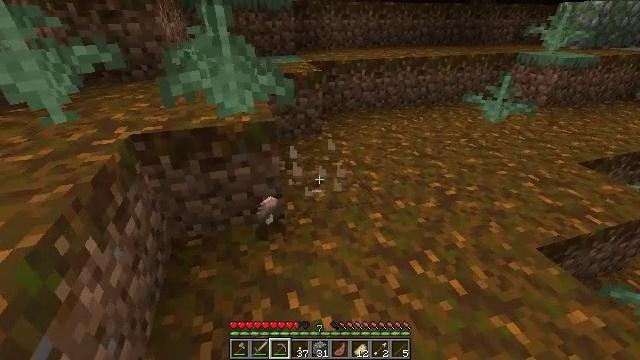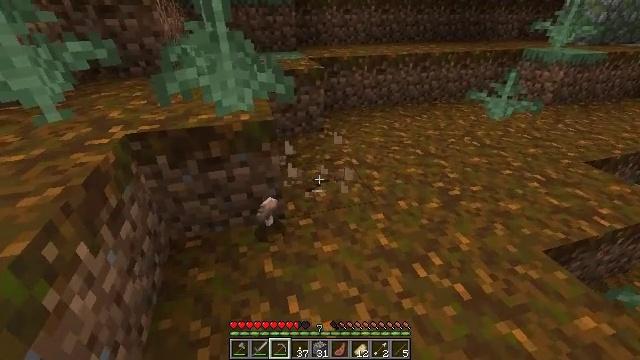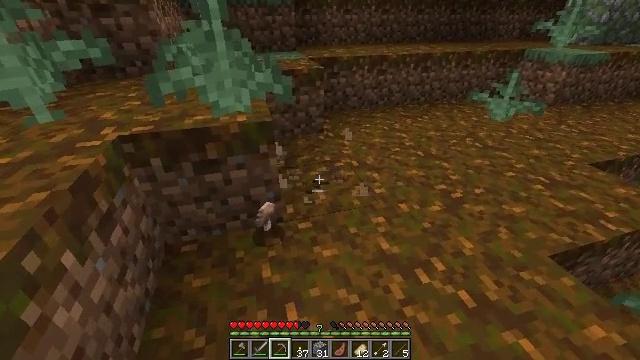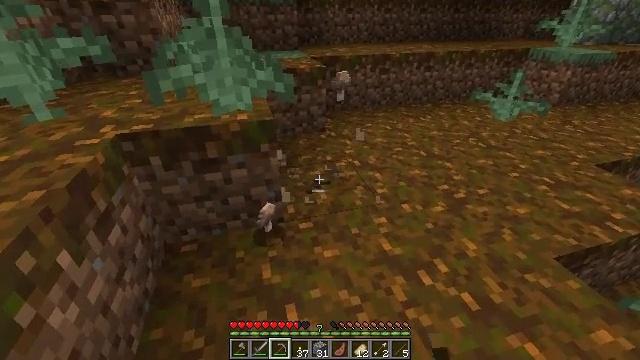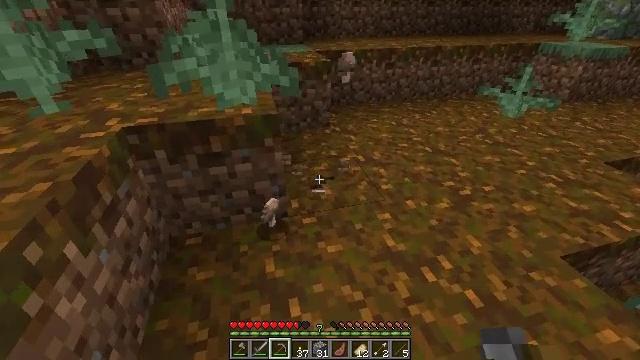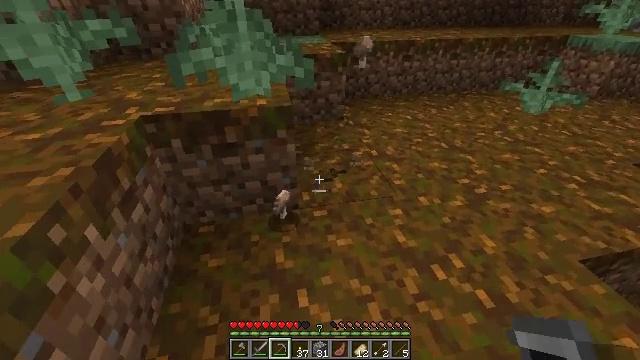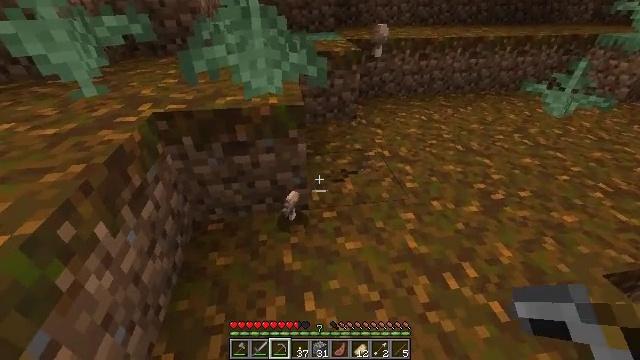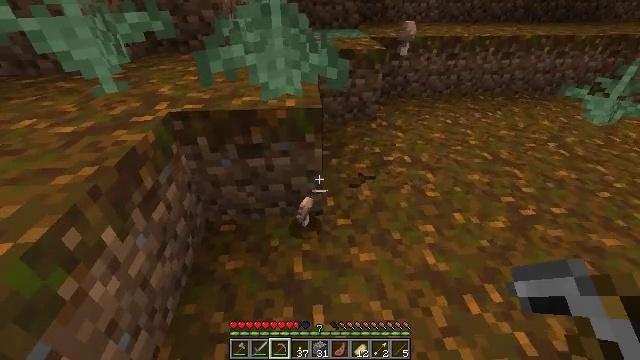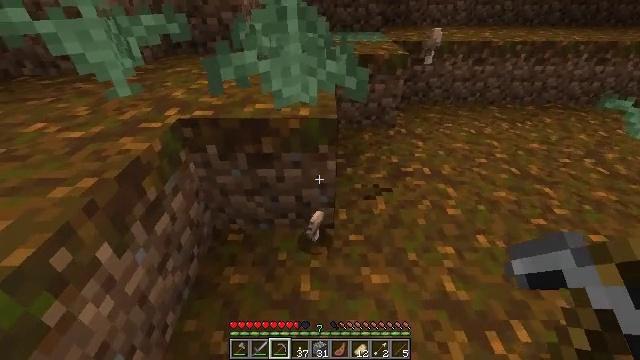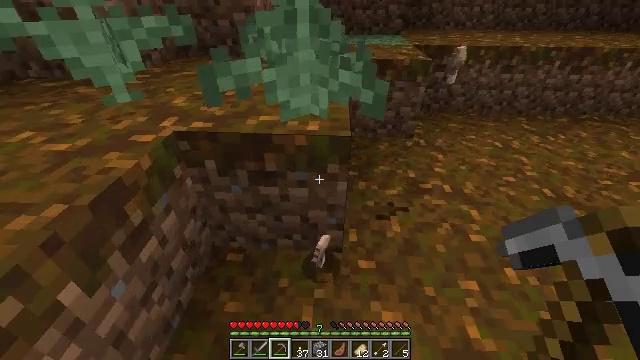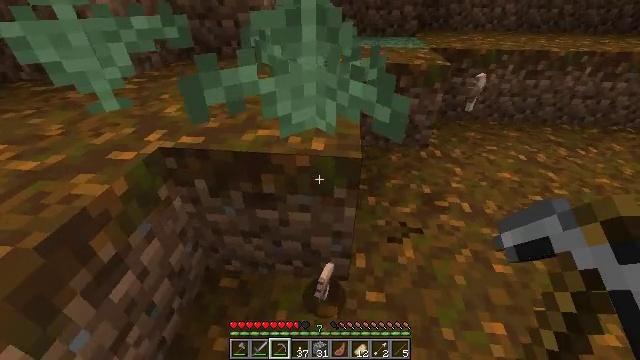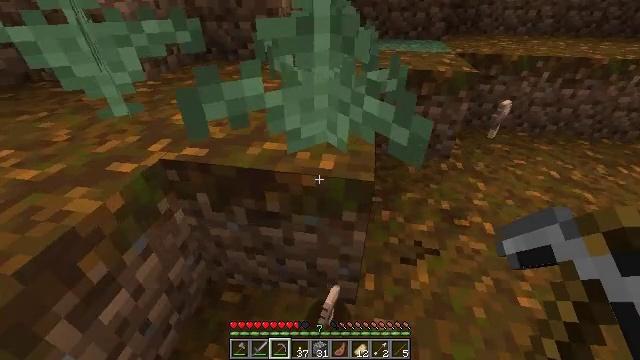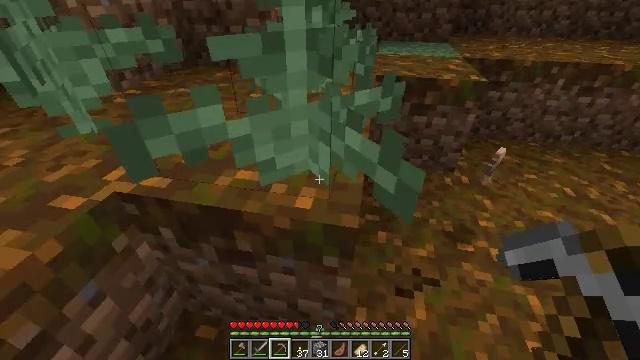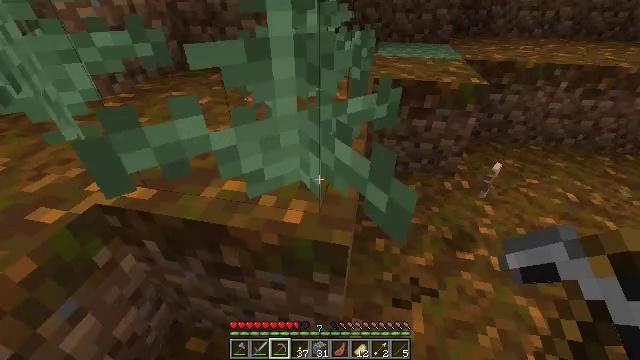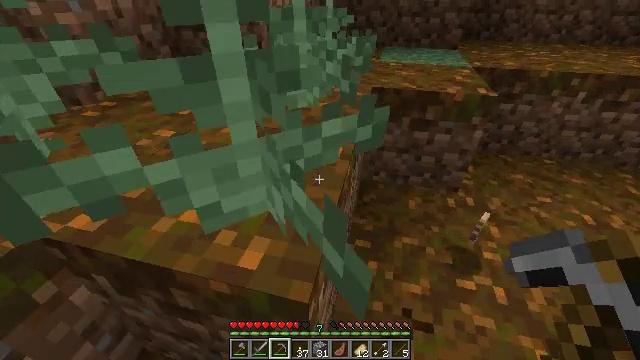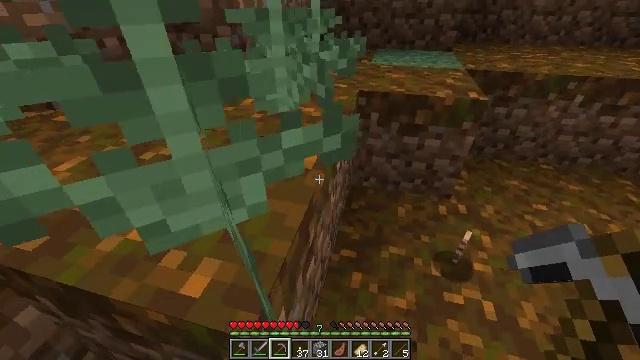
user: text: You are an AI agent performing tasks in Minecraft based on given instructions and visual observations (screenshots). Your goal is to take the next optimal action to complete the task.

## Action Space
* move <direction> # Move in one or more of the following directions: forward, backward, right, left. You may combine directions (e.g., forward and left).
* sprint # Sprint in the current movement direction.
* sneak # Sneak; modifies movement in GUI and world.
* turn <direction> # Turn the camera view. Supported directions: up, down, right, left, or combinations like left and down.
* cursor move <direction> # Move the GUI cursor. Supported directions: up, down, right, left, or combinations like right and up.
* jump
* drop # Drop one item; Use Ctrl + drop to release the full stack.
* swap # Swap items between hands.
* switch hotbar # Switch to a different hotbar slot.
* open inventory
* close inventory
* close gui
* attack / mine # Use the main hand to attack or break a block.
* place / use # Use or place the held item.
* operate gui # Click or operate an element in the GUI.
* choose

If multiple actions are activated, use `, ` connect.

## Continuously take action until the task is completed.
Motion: motion action
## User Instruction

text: Break the brown mushroom from its spot.
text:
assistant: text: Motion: attack / mine
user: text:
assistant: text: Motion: no_op
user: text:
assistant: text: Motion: no_op
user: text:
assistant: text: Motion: turn left and down
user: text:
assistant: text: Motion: turn left and down
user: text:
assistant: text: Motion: move forward, turn left
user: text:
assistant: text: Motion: move forward, turn left
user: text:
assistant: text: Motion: move forward, turn left
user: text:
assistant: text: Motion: move forward, turn left
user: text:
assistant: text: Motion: move forward, turn left
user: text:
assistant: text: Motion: move forward and move right, turn left
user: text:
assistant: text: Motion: move forward and move right, turn left
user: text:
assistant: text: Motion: move forward and move right
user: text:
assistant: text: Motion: move forward and move right, turn left
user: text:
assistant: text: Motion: move forward and move right
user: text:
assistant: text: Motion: move forward and move right, turn left
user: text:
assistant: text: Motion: move forward and move right, turn left and up
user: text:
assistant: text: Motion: move forward and move right
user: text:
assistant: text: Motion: move forward and move right, turn left
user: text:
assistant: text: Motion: move forward and move right, turn left and up
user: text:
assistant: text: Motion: move forward and move right, turn left and up
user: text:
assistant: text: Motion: move forward, turn left and up
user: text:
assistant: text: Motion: move forward and move left, turn left and up
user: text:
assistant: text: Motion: move forward and move left, turn left and up
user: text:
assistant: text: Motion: move forward and move left, turn left and up
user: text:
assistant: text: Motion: move forward and move left, turn left and up
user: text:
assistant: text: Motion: move forward and move left, turn left, jump
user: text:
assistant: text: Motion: move forward and move left, turn left, jump
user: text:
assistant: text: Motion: move forward and move left, jump
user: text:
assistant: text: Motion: move forward and move left, jump